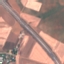
Land use / land cover class: Highway